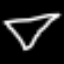
Label: diamond